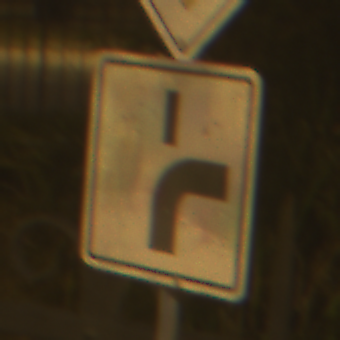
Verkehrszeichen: VerlaufVorfahrtsstrasse8
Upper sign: Vorfahrtsstrasse
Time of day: Night
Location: Outdoor (Urban)
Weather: Clear
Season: NotSpecified
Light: Artificial